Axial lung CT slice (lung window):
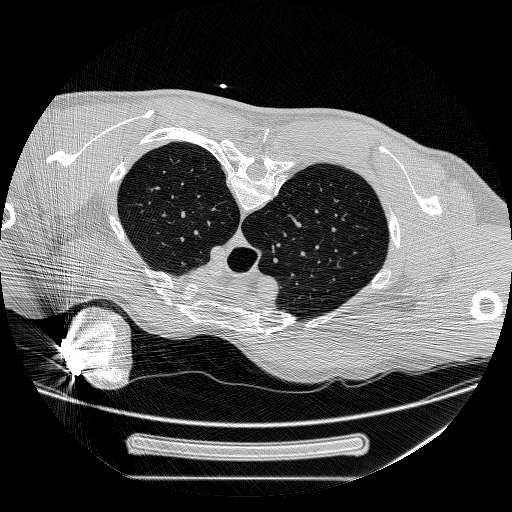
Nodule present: no